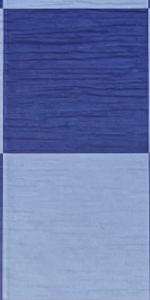
Label: Empty